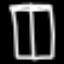
Label: pants